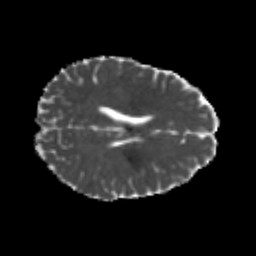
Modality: MD
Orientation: axial
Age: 22
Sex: male
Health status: healthy
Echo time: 0.074 s